Question: While diverting output of the plot to a PDF (or other) file, how to make page break, such that the new plot is forced to be drawn on a new page?
Using normal 'plot()' or 'ggplot()' functions automatically draws new plot on a new page. However
I am using package 'VennDiagram' to draw some Venn charts. The problem is that when I try to make several diagrams, all of them are plotted on the same page:
'''
library("VennDiagram")
pdf("foo.pdf")
draw.pairwise.venn(area1 = 100, area2 = 100, cross.area = 20,
category = c("A", "B"), fill = c("blue", "red"), lty = "blank")
draw.pairwise.venn(area1 = 200, area2 = 200, cross.area = 100,
category = c("C", "D"), fill = c("blue", "red"), lty = "blank")
dev.off()
'''
Here is the result, while I want to separate plots on different pages:

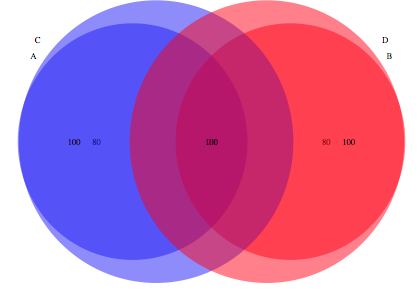
Answer: You can force a new page using 'grid.newpage()'
'''
pdf("foo.pdf")
draw.pairwise.venn(area1 = 100, area2 = 100, cross.area = 20,
category = c("A", "B"), fill = c("blue", "red"), lty = "blank")
grid::grid.newpage()
draw.pairwise.venn(area1 = 200, area2 = 200, cross.area = 100,
category = c("C", "D"), fill = c("blue", "red"), lty = "blank", add=FALSE)
dev.off()
'''
Essentially, 'VennDiagram' uses grid graphics to handle the drawing aspect. So, we just force a new graph to be created using 'grid.newpage()'.